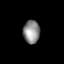
Tissue: lung
Cell type: Epithelial cells
Senescence score: 0.2308
Nuclear area (px): 379
Mean DAPI intensity: 139.855